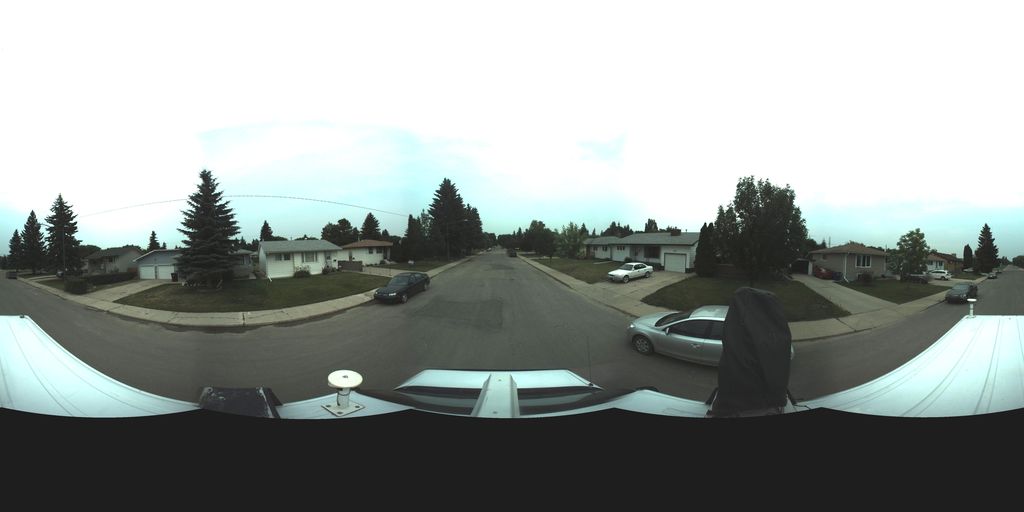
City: saskatoon